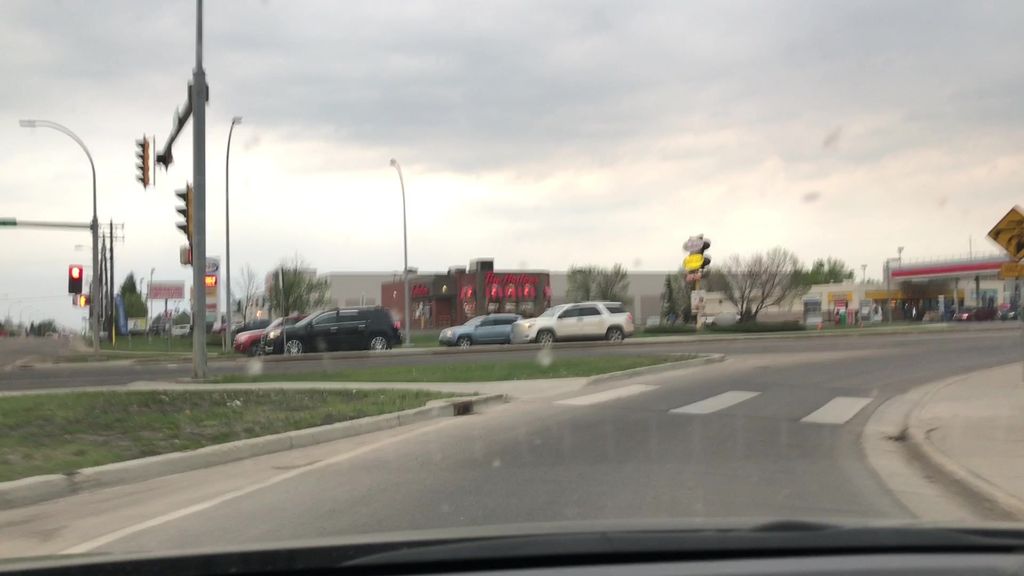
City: edmonton